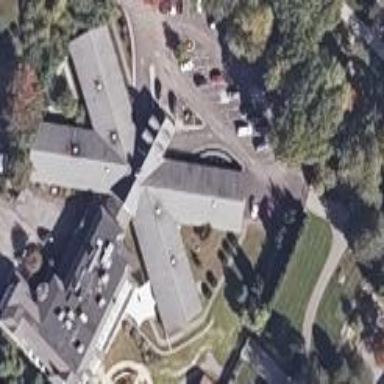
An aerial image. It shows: Building that serves as nursing home.